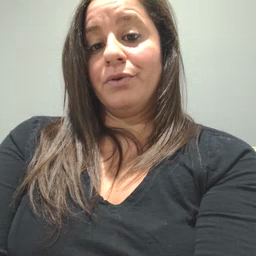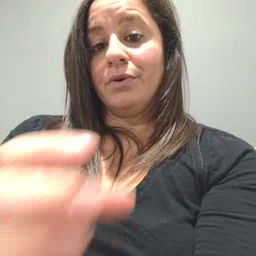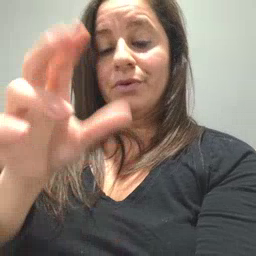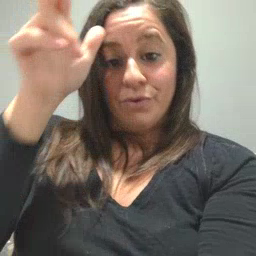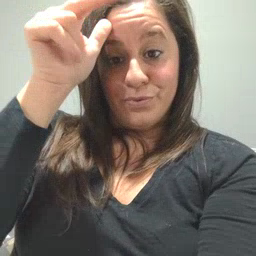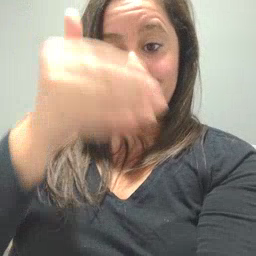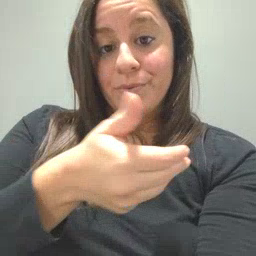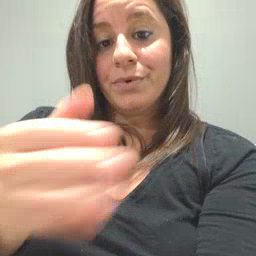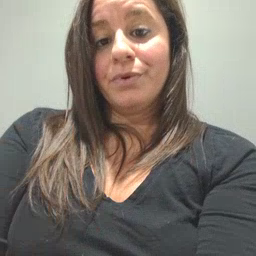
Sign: donkey